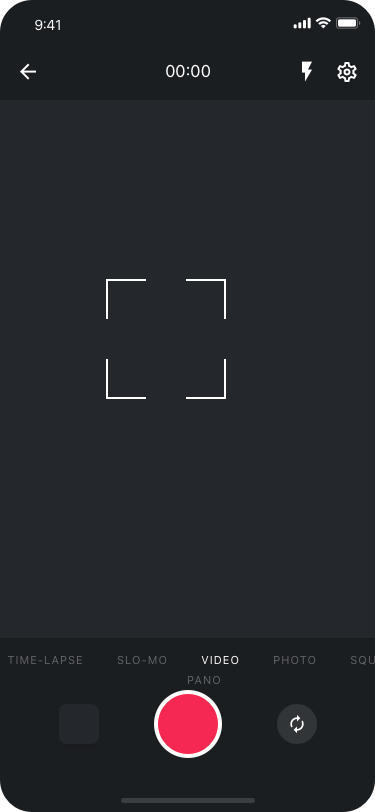
Text in this UI design:
00:00